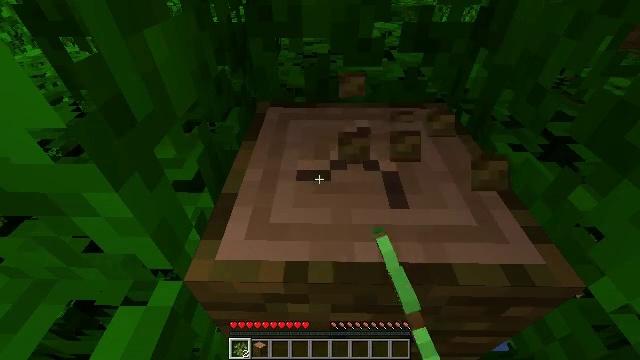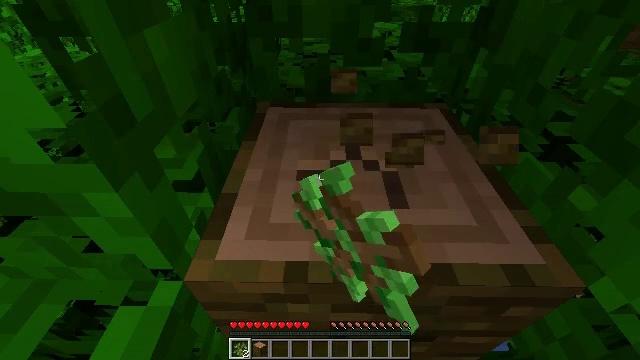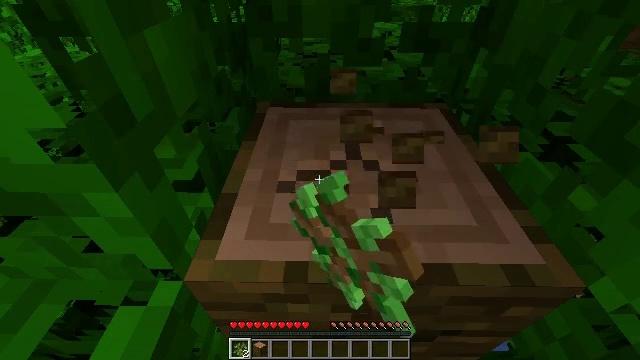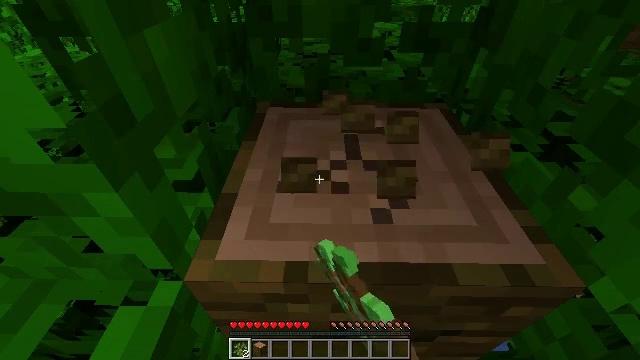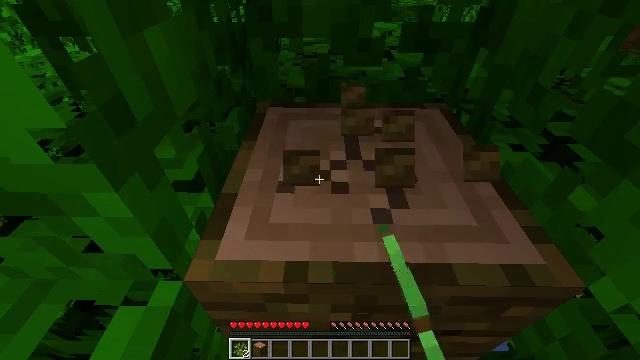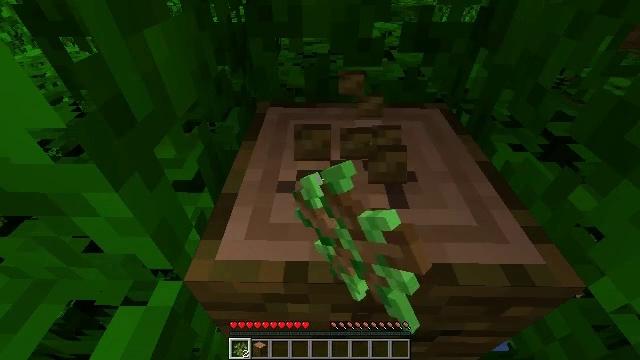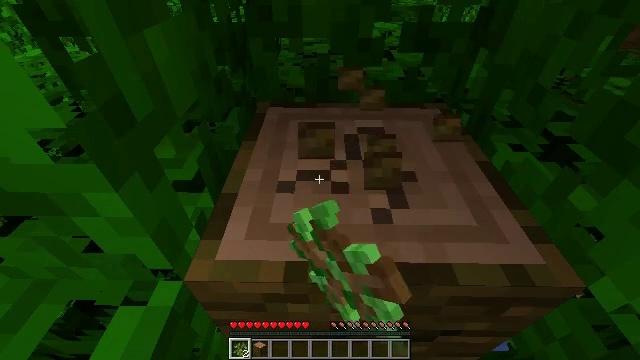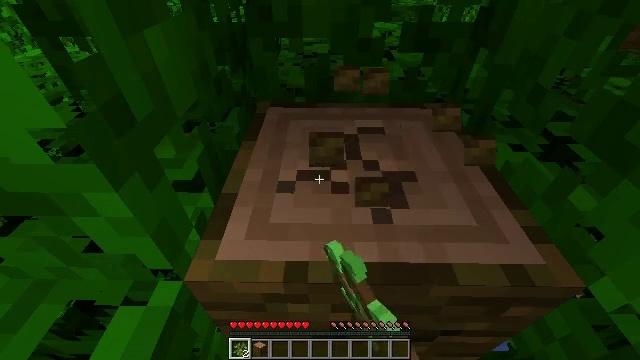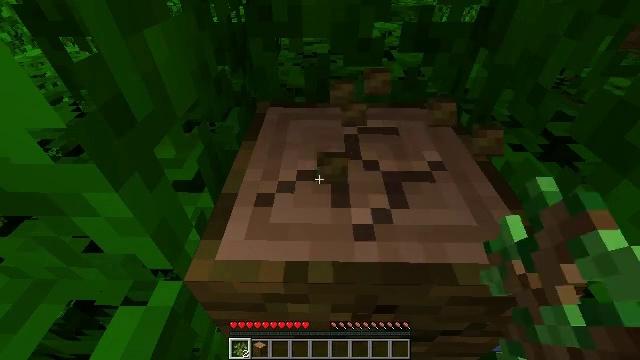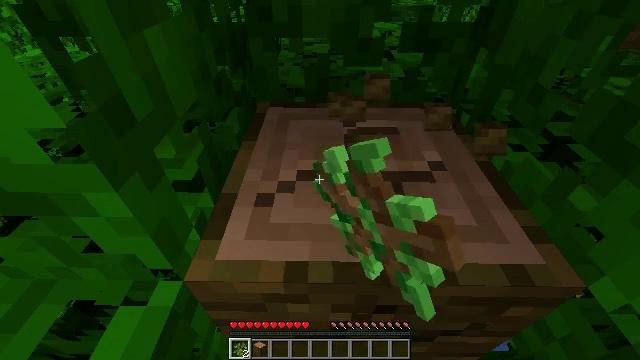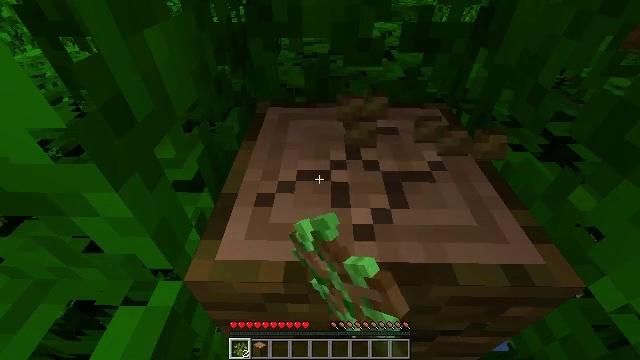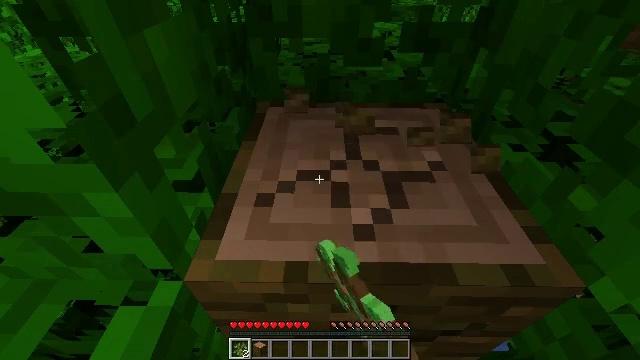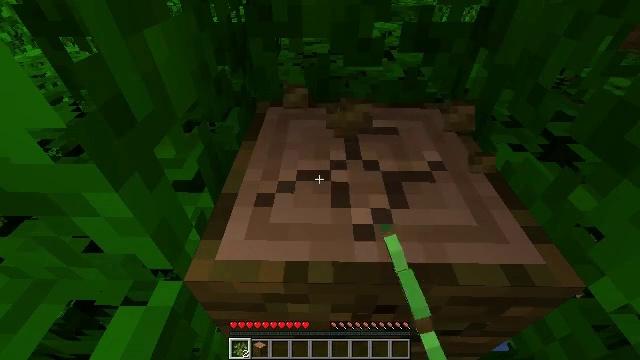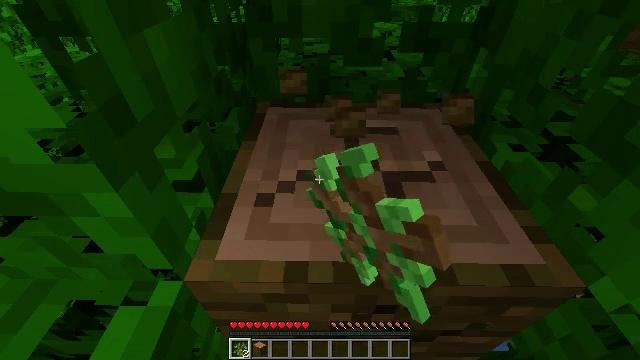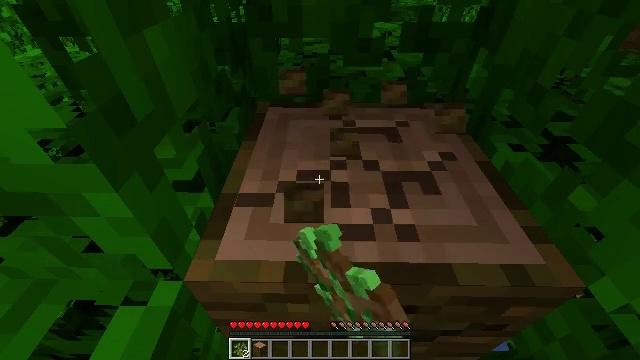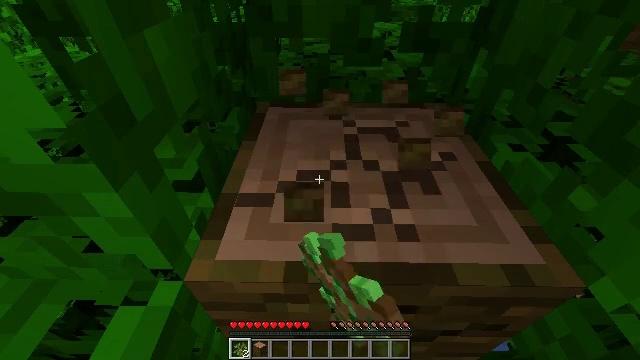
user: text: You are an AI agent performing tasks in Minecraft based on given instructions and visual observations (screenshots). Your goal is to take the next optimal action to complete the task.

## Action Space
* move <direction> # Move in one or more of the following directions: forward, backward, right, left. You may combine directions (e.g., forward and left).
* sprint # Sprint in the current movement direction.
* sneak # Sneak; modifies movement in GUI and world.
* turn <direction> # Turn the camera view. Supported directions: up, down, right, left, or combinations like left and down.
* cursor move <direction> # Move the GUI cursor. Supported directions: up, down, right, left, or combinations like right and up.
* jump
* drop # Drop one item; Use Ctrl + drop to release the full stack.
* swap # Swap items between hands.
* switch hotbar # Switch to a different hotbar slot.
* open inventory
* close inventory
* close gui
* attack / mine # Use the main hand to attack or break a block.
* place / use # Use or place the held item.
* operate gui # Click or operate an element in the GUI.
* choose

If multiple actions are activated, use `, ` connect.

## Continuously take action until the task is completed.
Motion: motion action
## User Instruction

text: Break the jungle log to gather wood.
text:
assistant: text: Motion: attack / mine
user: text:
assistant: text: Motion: attack / mine
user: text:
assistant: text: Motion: attack / mine
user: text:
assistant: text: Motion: attack / mine
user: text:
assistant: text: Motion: attack / mine
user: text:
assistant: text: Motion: attack / mine
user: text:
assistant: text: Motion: attack / mine
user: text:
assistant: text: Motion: attack / mine
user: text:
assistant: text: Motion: attack / mine
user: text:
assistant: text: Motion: attack / mine
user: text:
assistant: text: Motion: attack / mine
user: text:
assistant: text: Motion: attack / mine
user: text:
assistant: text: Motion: attack / mine
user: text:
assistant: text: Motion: attack / mine
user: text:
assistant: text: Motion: attack / mine
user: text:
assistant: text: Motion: attack / mine
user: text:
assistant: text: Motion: attack / mine
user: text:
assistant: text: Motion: attack / mine
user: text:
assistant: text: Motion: attack / mine
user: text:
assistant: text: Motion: attack / mine
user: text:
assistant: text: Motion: attack / mine
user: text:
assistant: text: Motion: attack / mine
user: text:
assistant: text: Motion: attack / mine
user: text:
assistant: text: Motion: attack / mine
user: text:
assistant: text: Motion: attack / mine
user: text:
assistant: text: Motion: attack / mine
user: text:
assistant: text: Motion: attack / mine
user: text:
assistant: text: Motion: attack / mine
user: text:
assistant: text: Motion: attack / mine
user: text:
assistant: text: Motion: attack / mine